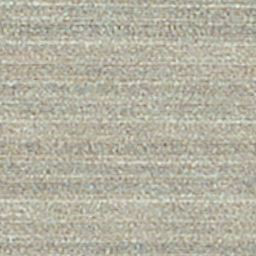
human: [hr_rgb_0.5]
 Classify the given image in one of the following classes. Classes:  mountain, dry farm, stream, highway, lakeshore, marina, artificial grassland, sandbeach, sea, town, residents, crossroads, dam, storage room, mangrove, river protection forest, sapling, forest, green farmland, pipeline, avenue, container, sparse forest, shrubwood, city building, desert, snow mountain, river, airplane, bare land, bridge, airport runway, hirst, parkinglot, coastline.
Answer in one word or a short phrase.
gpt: dry farm